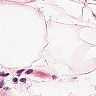
Metastatic tissue present: no